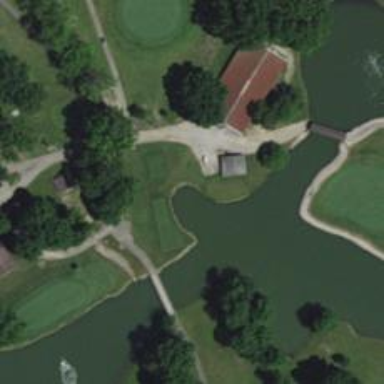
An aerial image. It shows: Golf cartpath that is also road path.